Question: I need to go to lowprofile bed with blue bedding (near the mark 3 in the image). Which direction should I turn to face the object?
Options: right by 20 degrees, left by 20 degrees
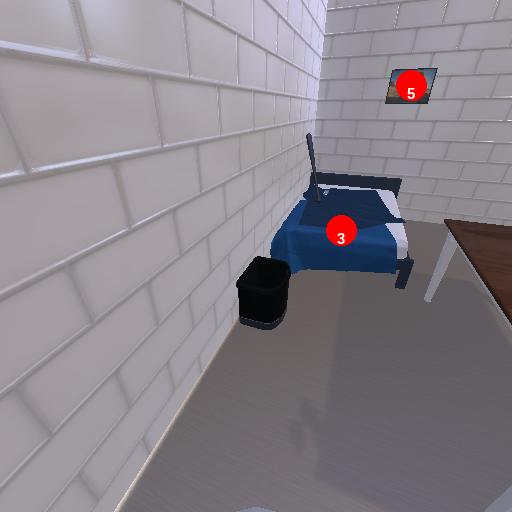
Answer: right by 20 degrees